Field crop: maize
Growth stage: 2
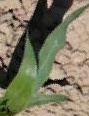
Species: maize